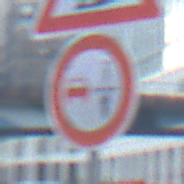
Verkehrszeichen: VerbotUeberholenEinspurigeFahrzeuge
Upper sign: Bahnuebergang
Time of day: MorningAfternoon
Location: Outdoor (Urban)
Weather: PartlyCloudy
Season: NotSpecified
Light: Natural